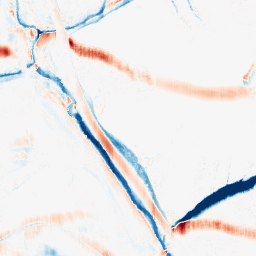
Category: morphological
Decomposition family: morphological_ellipse
Decomposition parameters: operation: average
width: 20
height: 5
Upsampling method: lanczos
Upsampling parameters: scale: 8
Upsampling scale: 8